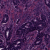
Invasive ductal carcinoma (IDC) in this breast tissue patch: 1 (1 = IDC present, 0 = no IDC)